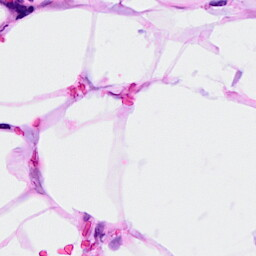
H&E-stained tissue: Breast